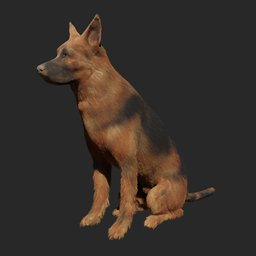
Label: animals